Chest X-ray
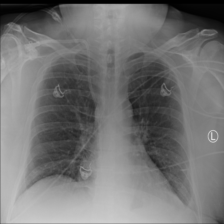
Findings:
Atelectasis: negative
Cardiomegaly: negative
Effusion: negative
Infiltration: negative
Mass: negative
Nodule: negative
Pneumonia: negative
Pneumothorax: negative
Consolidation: negative
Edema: negative
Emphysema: negative
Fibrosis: negative
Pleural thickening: negative
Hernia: negative